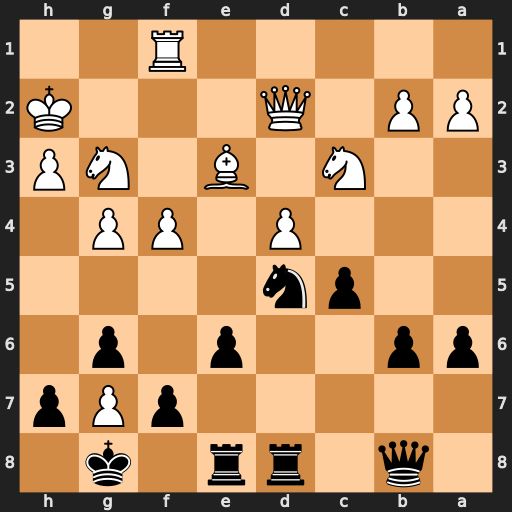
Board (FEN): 1q1rr1k1/5pPp/pp2p1p1/2pn4/3P1PP1/2N1B1NP/PP1Q3K/5R2
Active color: b
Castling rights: -
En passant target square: -
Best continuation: Nxe3 Qxe3 cxd4 Qf3 dxc3